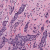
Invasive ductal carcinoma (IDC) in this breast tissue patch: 1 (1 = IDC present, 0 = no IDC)